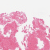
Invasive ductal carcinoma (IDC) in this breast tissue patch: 0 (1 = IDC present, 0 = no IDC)